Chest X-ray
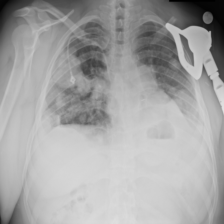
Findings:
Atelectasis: negative
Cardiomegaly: negative
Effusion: positive
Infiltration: positive
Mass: negative
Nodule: positive
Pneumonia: negative
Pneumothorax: negative
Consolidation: negative
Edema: negative
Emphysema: negative
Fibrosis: negative
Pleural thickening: negative
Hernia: negative